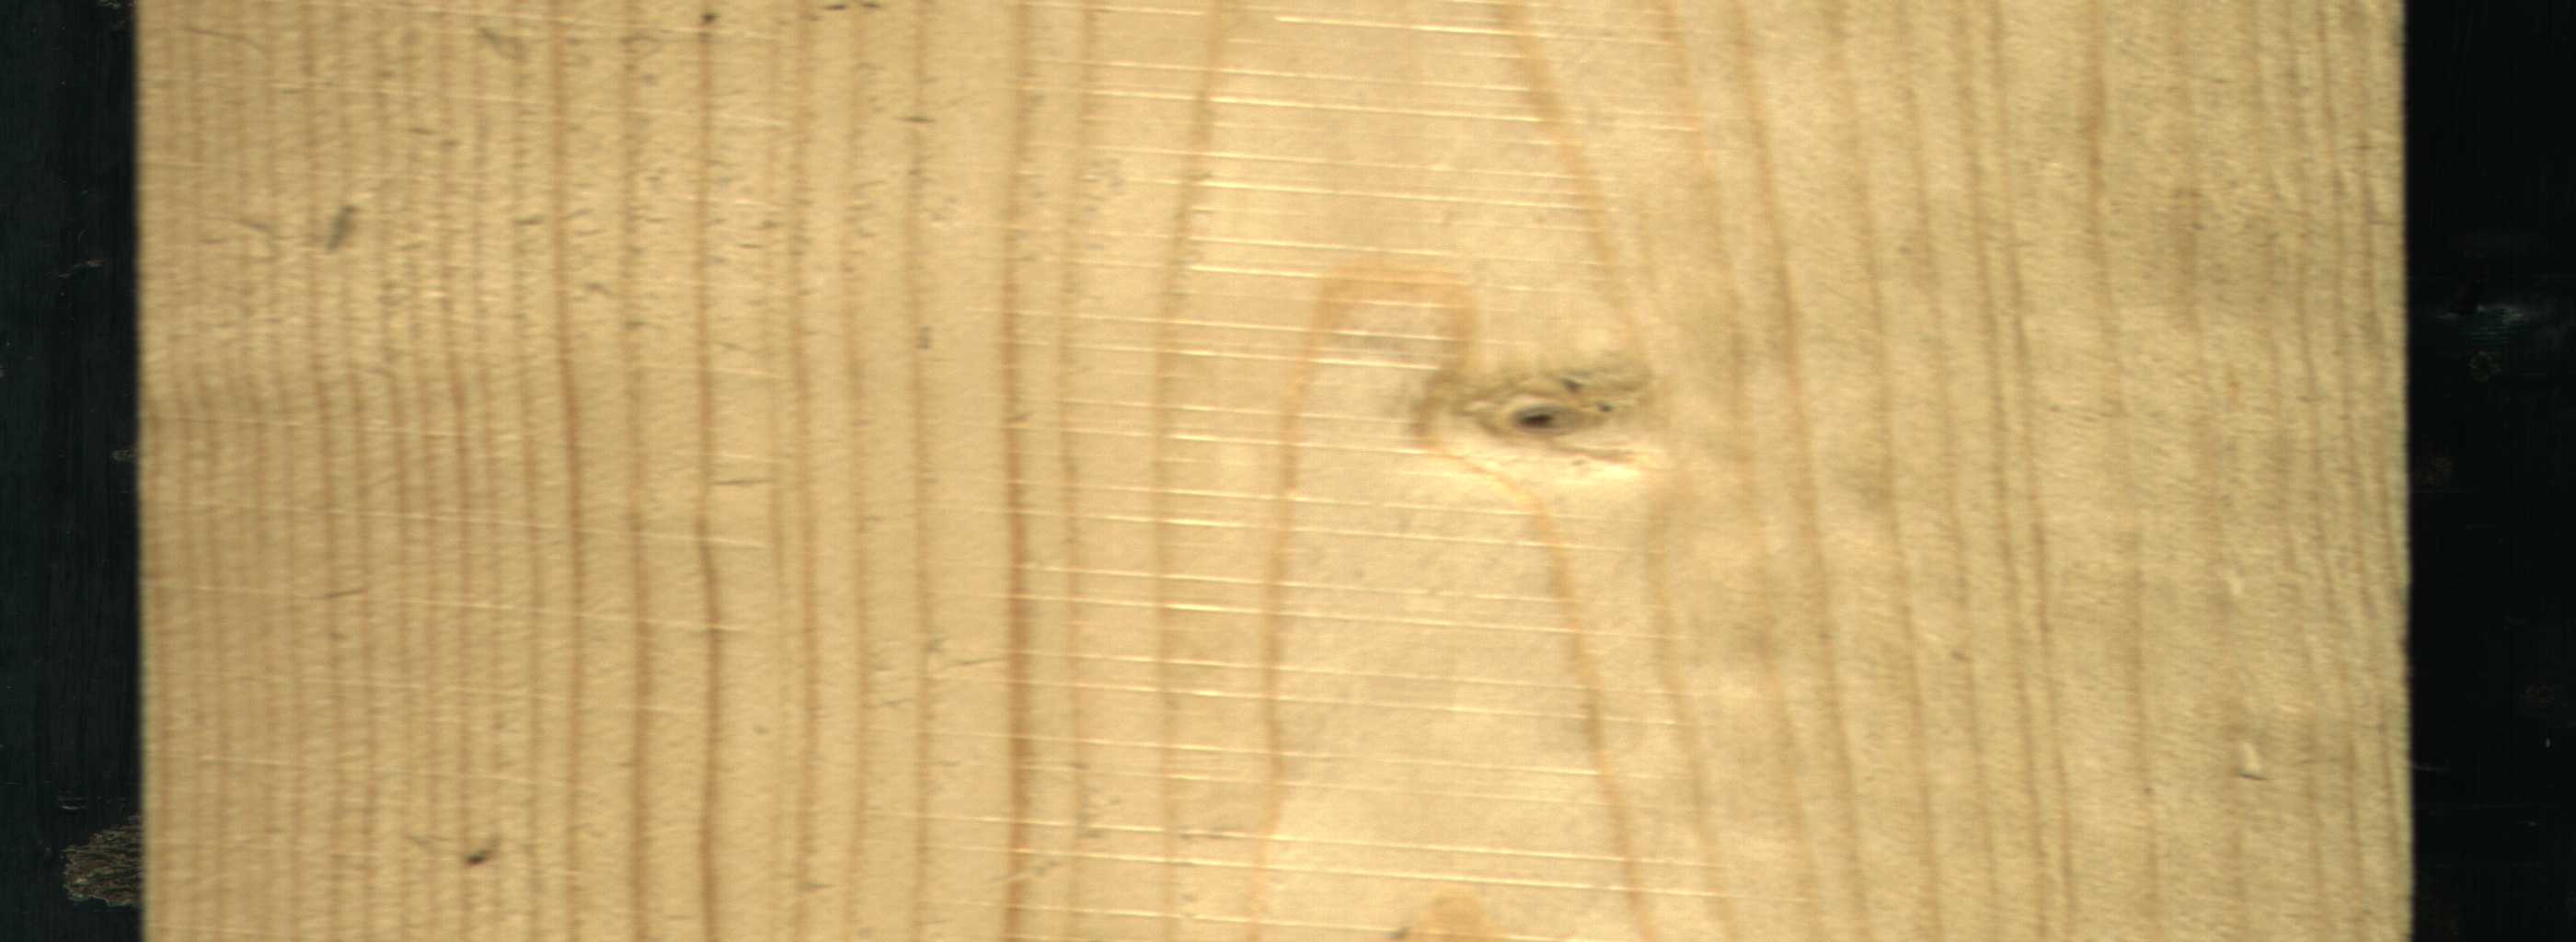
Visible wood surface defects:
Live_Knot